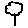
Label: tree